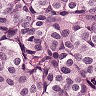
Metastatic tissue present: yes